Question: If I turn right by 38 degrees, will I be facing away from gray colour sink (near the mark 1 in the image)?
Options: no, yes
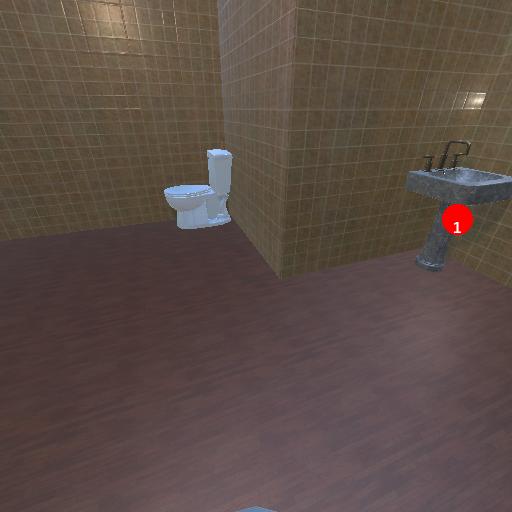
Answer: no